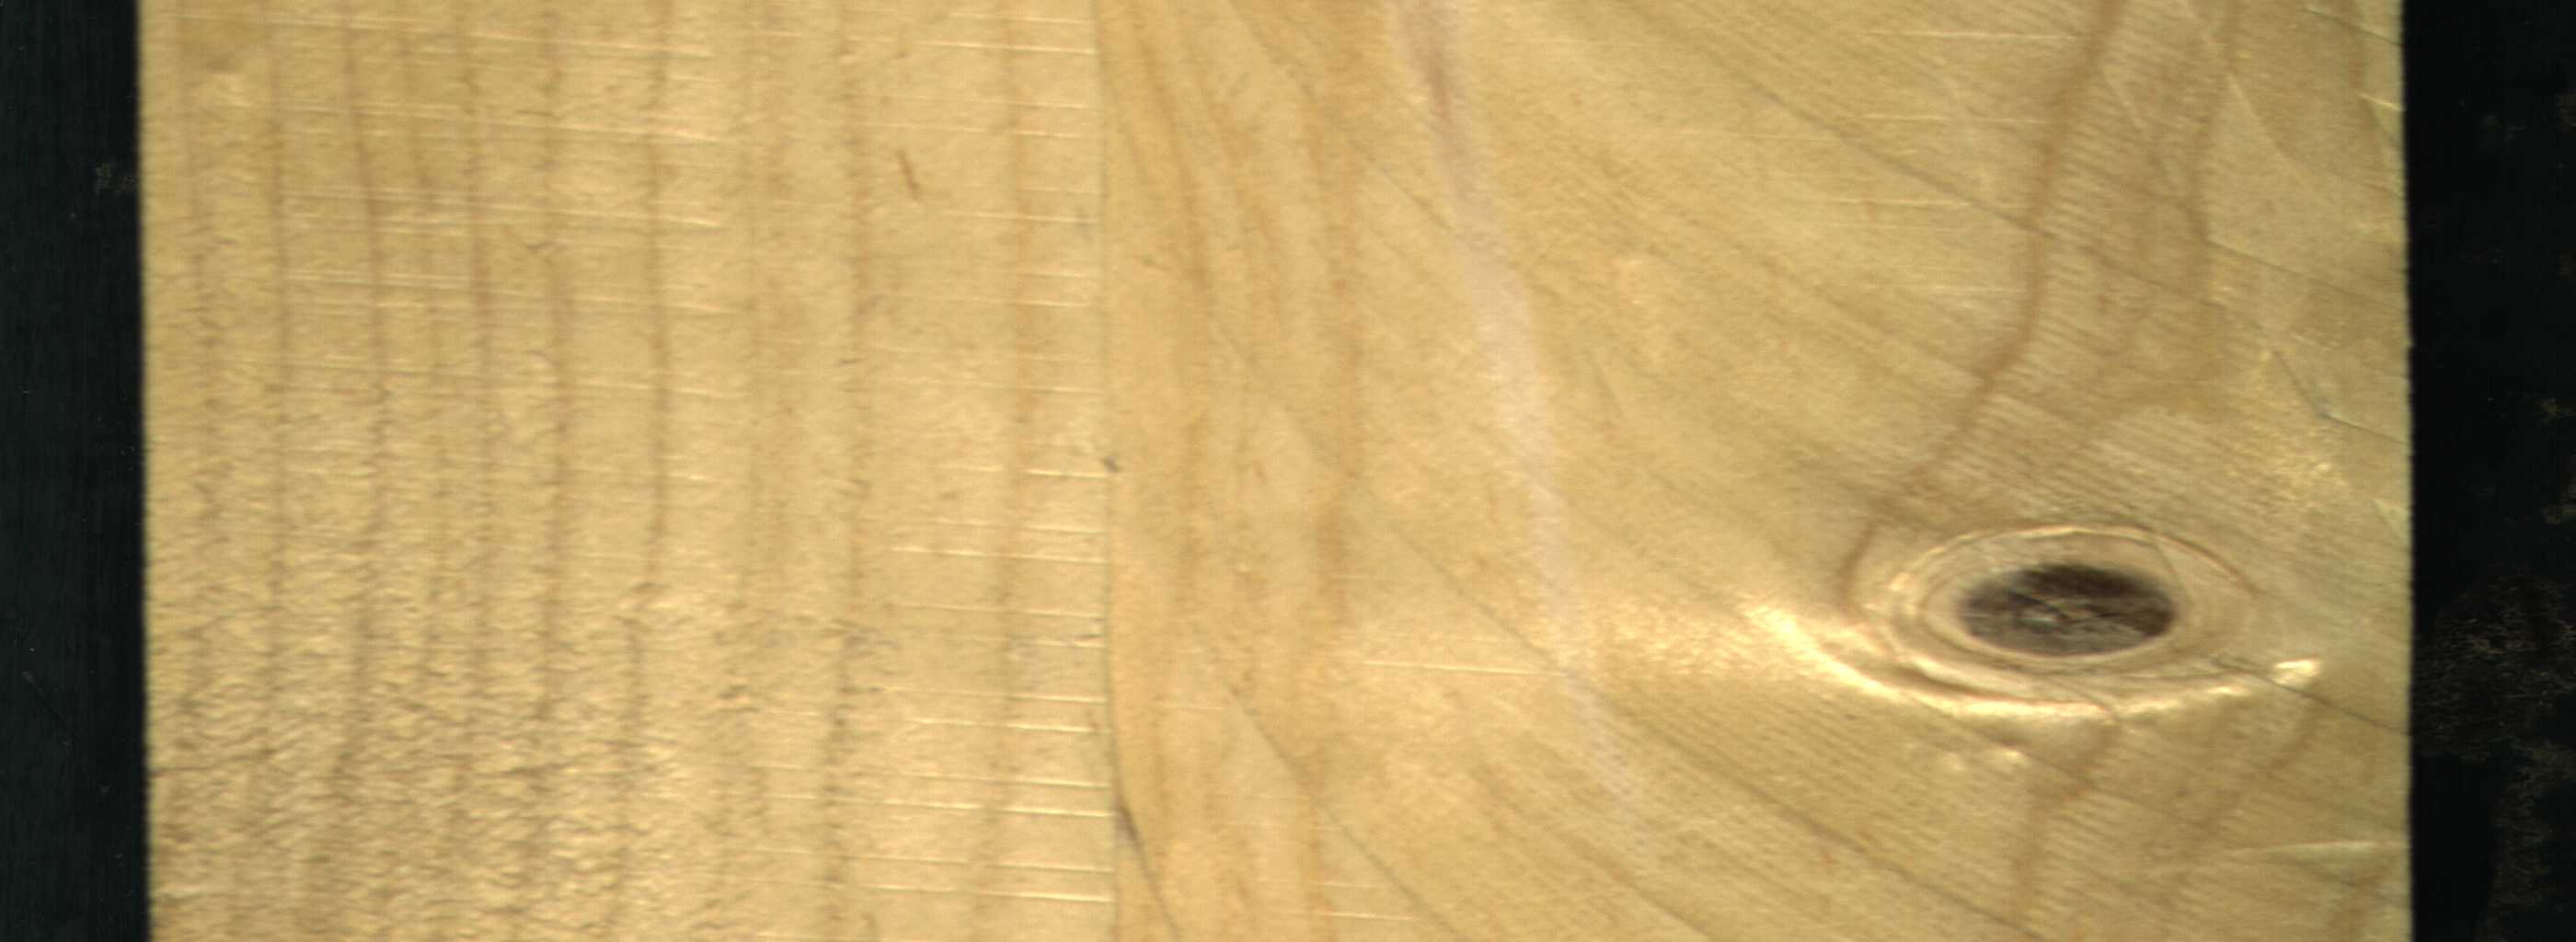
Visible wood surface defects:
Dead_Knot